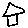
Label: house